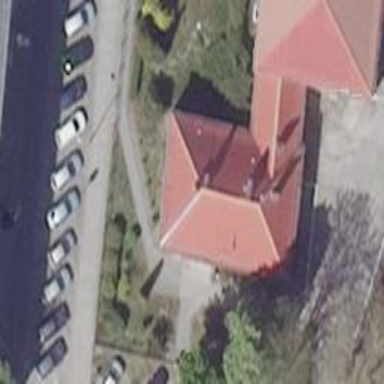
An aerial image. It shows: School building.